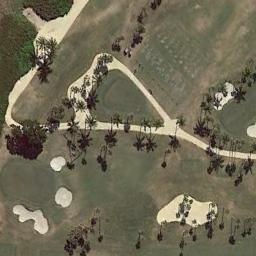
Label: golf_course